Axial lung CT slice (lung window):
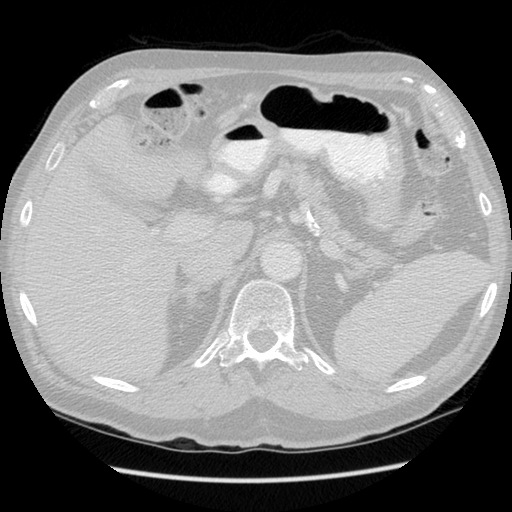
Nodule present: no